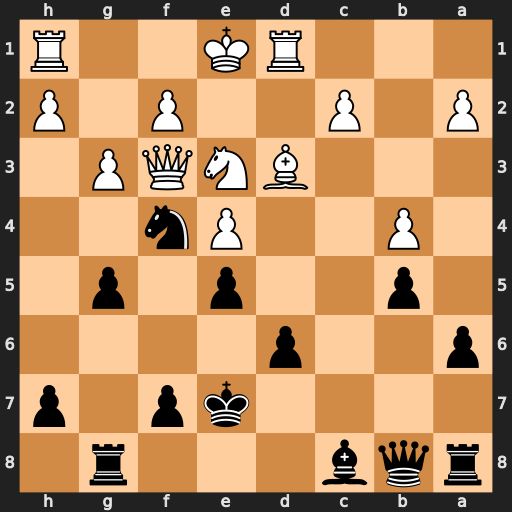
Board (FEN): rqb3r1/4kp1p/p2p4/1p2p1p1/1P2Pn2/3BNQP1/P1P2P1P/3RK2R
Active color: b
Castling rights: K
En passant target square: -
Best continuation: g4 Qxf4 exf4